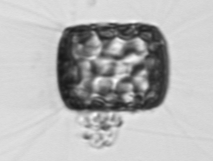
Label: Lauderia_annulata